Question: I'm not able to access Windows Server 2016 and also I'm not getting CloudWatch logs option in EC2 Service Properties in Windows 2012 Server. I followed each and every step in documentation.
Below is the EC2 Config Settings:

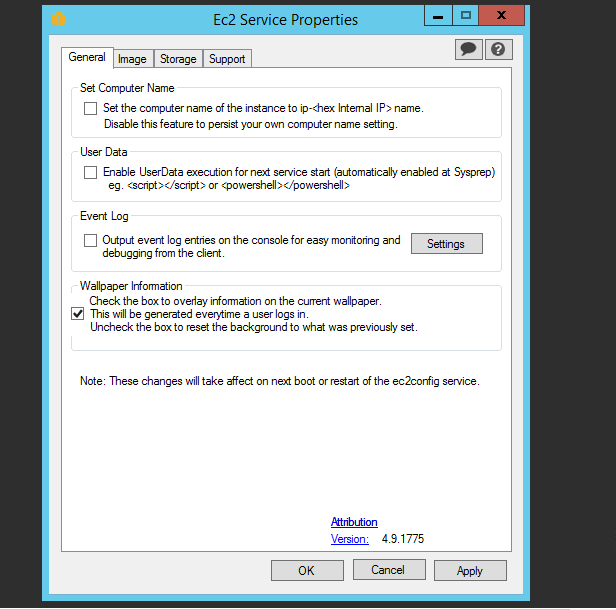
Answer: You need to edit the IAM policy associated with the instance as follows:
'''
{
"Version": "2012-10-17",
"Statement": [
{
"Sid": "AllowAccessToSSM",
"Effect": "Allow",
"Action": [
"cloudwatch:PutMetricData",
"logs:CreateLogGroup",
"logs:CreateLogStream",
"logs:DescribeLogGroups",
"logs:DescribeLogStreams",
"logs:PutLogEvents"
],
"Resource": [
"*"
]
}
]
}
'''
Also in the JSON file, the CustomeLogs section should look like this:
'''
{
"Id": "CustomLogs",
"FullName": "AWS.EC2.Windows.CloudWatch.CustomLog.CustomLogInputComponent,AWS.EC2.Windows.CloudWatch",
"Parameters":
{
"LogDirectoryPath": "C:\Logs\YourLogFolder\",
"TimestampFormat": "yyyy-MM-dd HH:mm:ss",
"Encoding": "UTF-8",
"Filter": "",
"CultureName": "en-US",
"TimeZoneKind": "Local"
}
}
'''